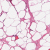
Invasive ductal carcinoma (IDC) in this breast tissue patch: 0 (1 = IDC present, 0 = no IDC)